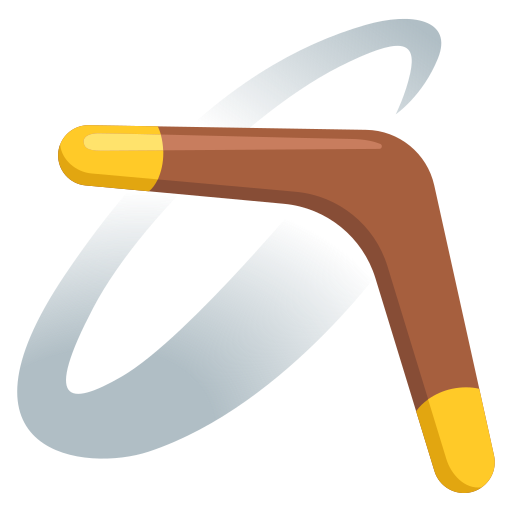
Emoji: 🪃